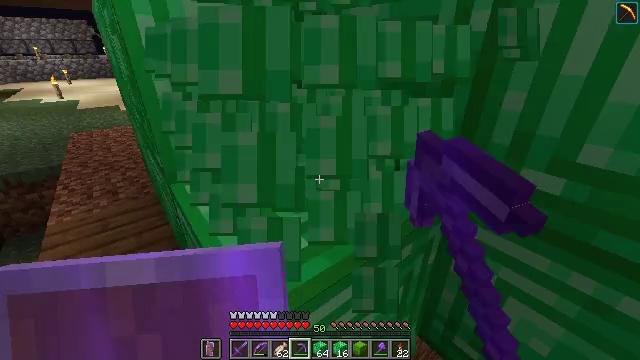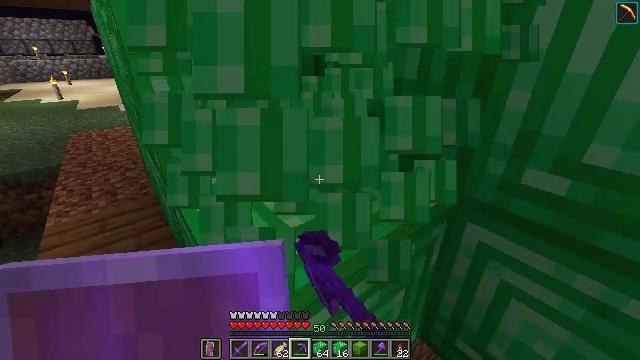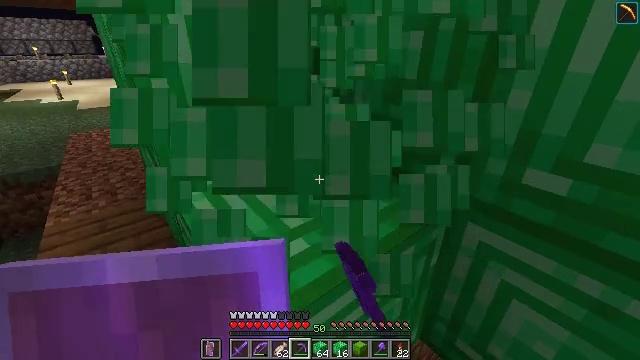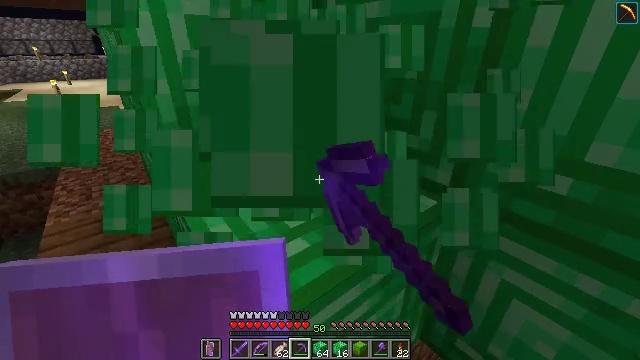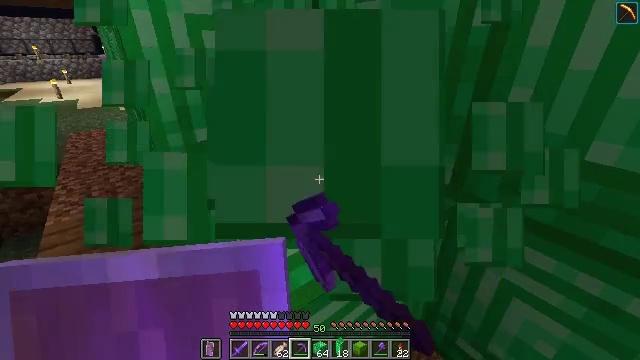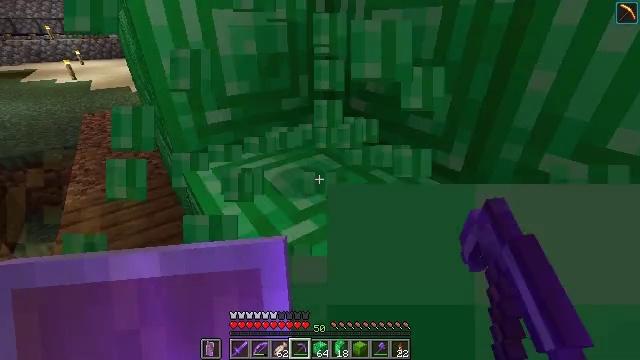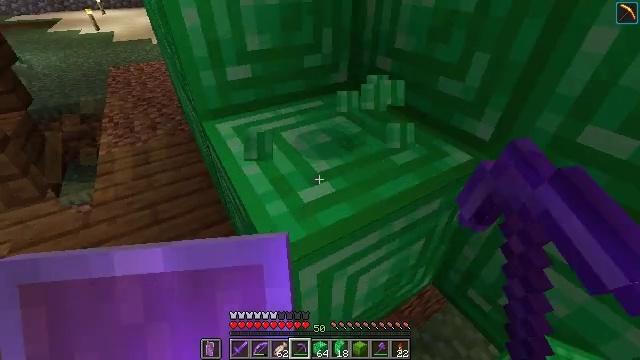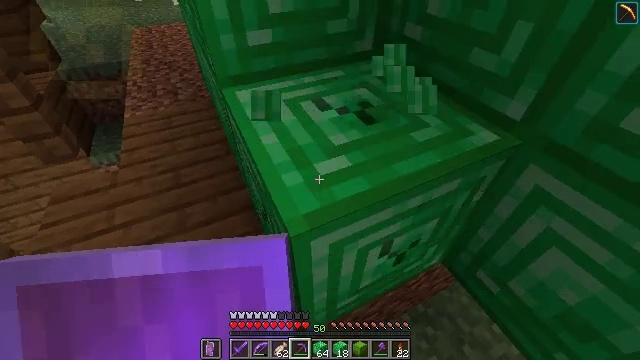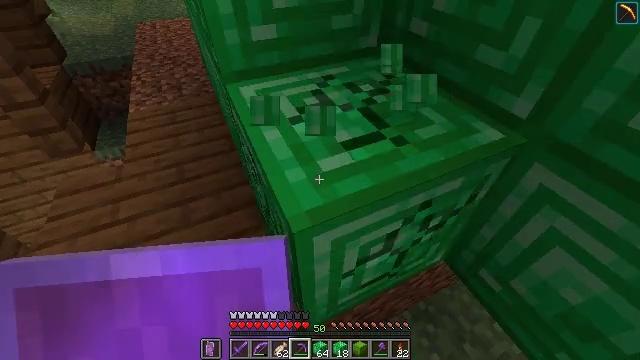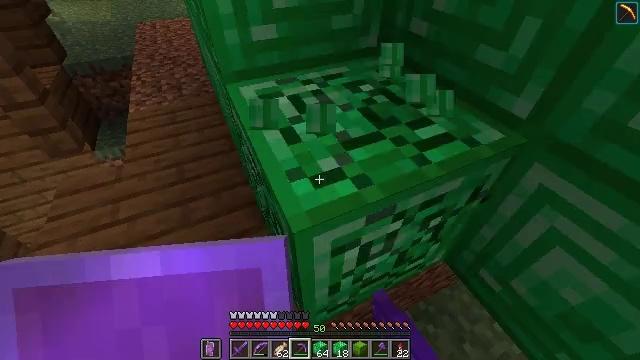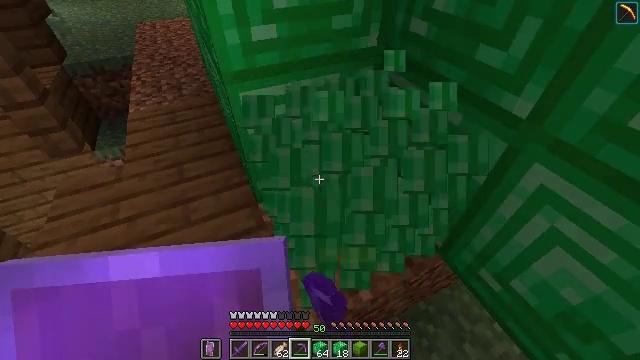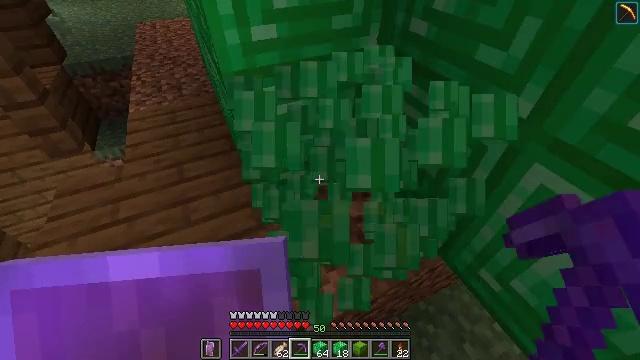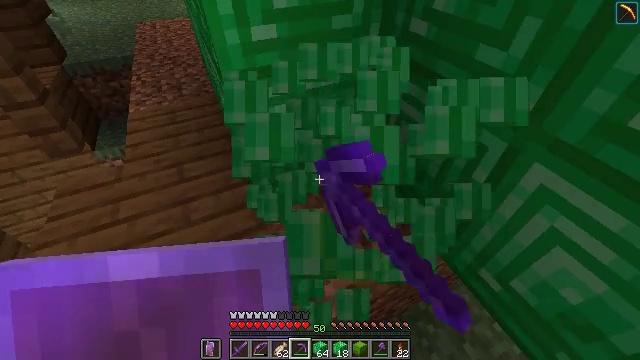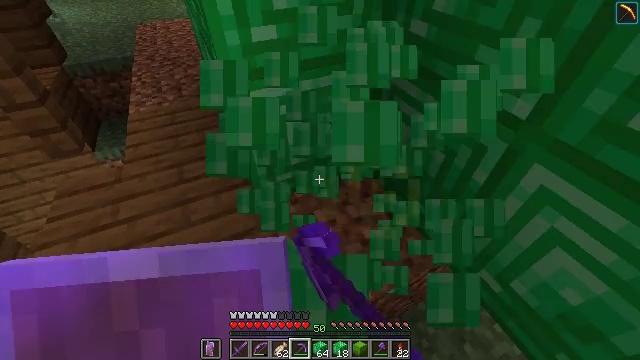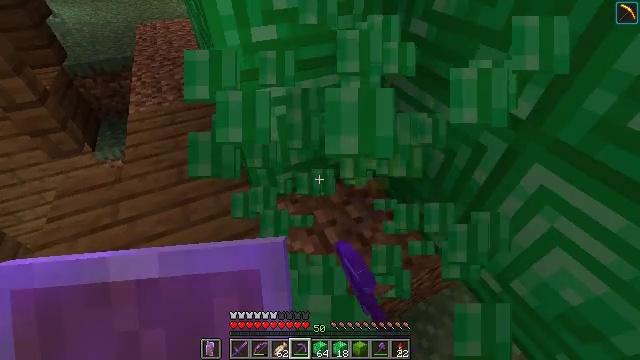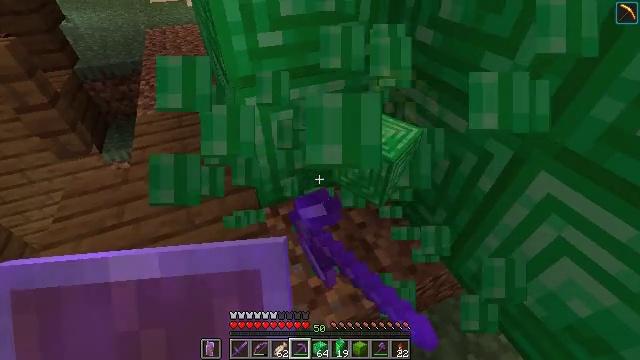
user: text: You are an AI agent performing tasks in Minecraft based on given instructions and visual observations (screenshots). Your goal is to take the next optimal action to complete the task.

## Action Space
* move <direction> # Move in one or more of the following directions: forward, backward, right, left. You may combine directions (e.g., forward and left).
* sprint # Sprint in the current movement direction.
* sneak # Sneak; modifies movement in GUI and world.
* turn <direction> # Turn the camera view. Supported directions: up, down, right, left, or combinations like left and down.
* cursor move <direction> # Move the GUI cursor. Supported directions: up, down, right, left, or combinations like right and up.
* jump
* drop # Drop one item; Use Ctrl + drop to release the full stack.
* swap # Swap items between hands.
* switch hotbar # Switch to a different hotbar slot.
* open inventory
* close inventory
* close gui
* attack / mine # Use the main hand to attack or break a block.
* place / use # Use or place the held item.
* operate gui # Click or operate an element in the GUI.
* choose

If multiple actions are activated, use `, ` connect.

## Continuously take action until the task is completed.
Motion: motion action
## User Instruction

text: Harvest the emerald block.
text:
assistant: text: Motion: attack / mine
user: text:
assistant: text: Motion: attack / mine
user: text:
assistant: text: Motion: attack / mine
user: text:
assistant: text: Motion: attack / mine
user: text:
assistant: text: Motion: turn left and down, attack / mine
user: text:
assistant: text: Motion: turn left and down, attack / mine
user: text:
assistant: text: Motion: turn left and down, attack / mine
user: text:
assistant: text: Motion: attack / mine
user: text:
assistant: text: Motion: attack / mine
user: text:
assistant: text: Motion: attack / mine
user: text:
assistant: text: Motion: attack / mine
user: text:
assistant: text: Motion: attack / mine
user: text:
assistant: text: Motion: attack / mine
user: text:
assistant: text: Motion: attack / mine
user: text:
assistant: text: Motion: turn left and up, attack / mine
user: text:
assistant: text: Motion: turn left and up, attack / mine
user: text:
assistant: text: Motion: move forward, turn left and up, attack / mine
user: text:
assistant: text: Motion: move forward, turn left and up, attack / mine
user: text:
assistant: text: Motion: move forward, turn left and up, attack / mine
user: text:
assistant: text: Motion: move forward, turn left and up, attack / mine
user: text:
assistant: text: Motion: move forward, turn up, attack / mine
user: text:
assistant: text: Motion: move forward, attack / mine
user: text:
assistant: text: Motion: attack / mine
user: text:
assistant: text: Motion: attack / mine
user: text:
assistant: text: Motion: attack / mine
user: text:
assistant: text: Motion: attack / mine
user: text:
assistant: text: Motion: attack / mine
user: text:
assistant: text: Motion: attack / mine
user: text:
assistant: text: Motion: attack / mine
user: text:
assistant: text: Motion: attack / mine